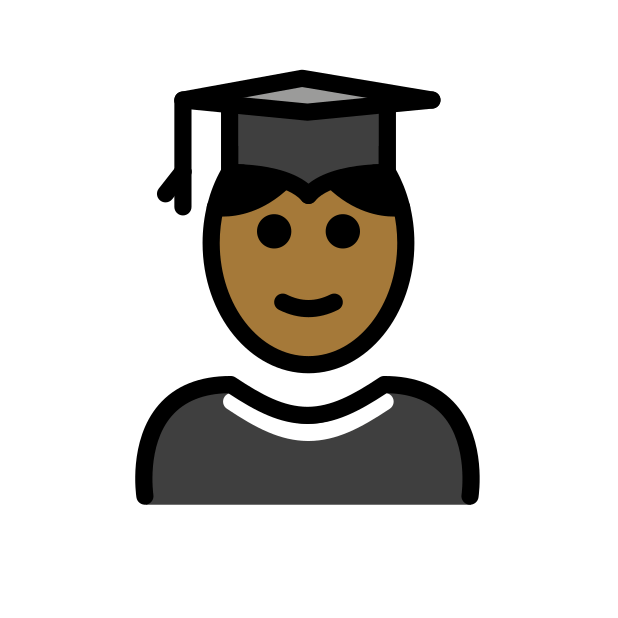
man student: medium-dark skin tone